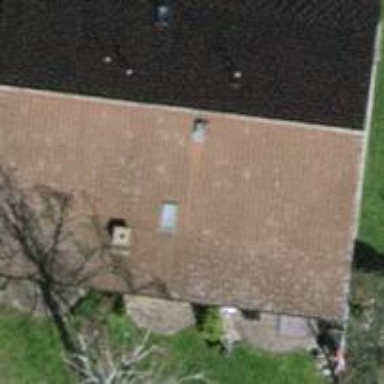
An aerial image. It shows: Building with tiled roof.